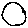
Label: circle